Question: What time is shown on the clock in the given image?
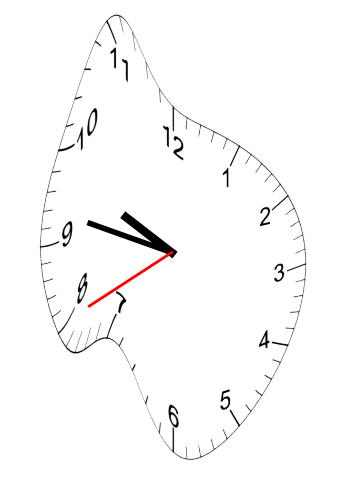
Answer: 09:46:40